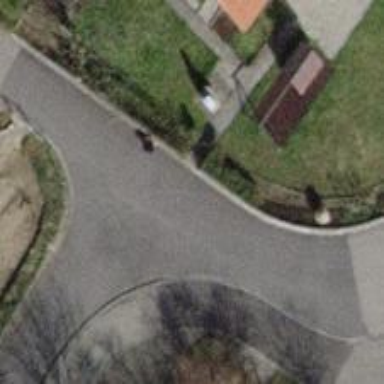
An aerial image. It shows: Asphalt track with grade 1 track type. There is cycle track alongside the road.